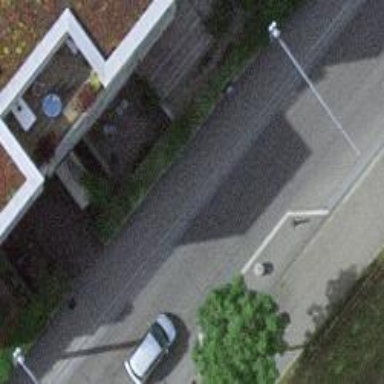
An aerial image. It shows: Traffic calming feature called choker.